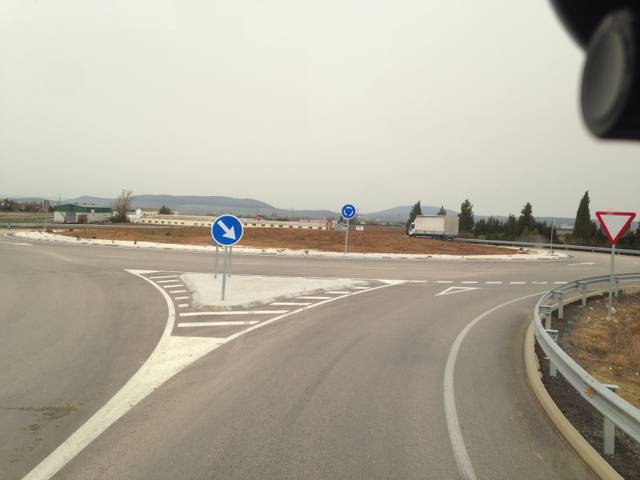
Region: Spain
Coordinates: 37.032, -4.58